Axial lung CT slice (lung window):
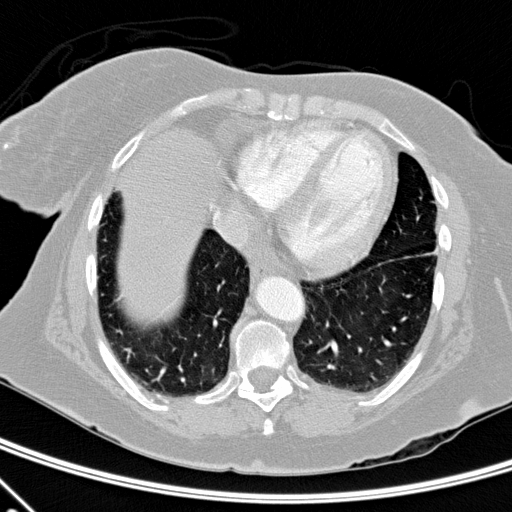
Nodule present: no